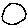
Label: circle